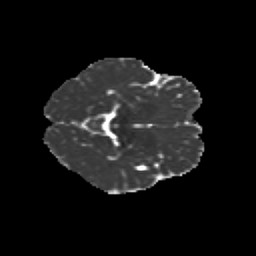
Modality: MD
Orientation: axial
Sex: female
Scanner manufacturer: siemens
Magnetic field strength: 3 T
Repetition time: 5 s
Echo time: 0.071 s